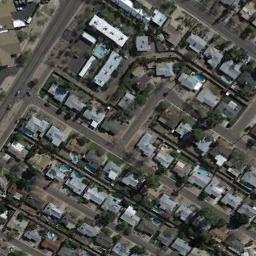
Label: dense_residential